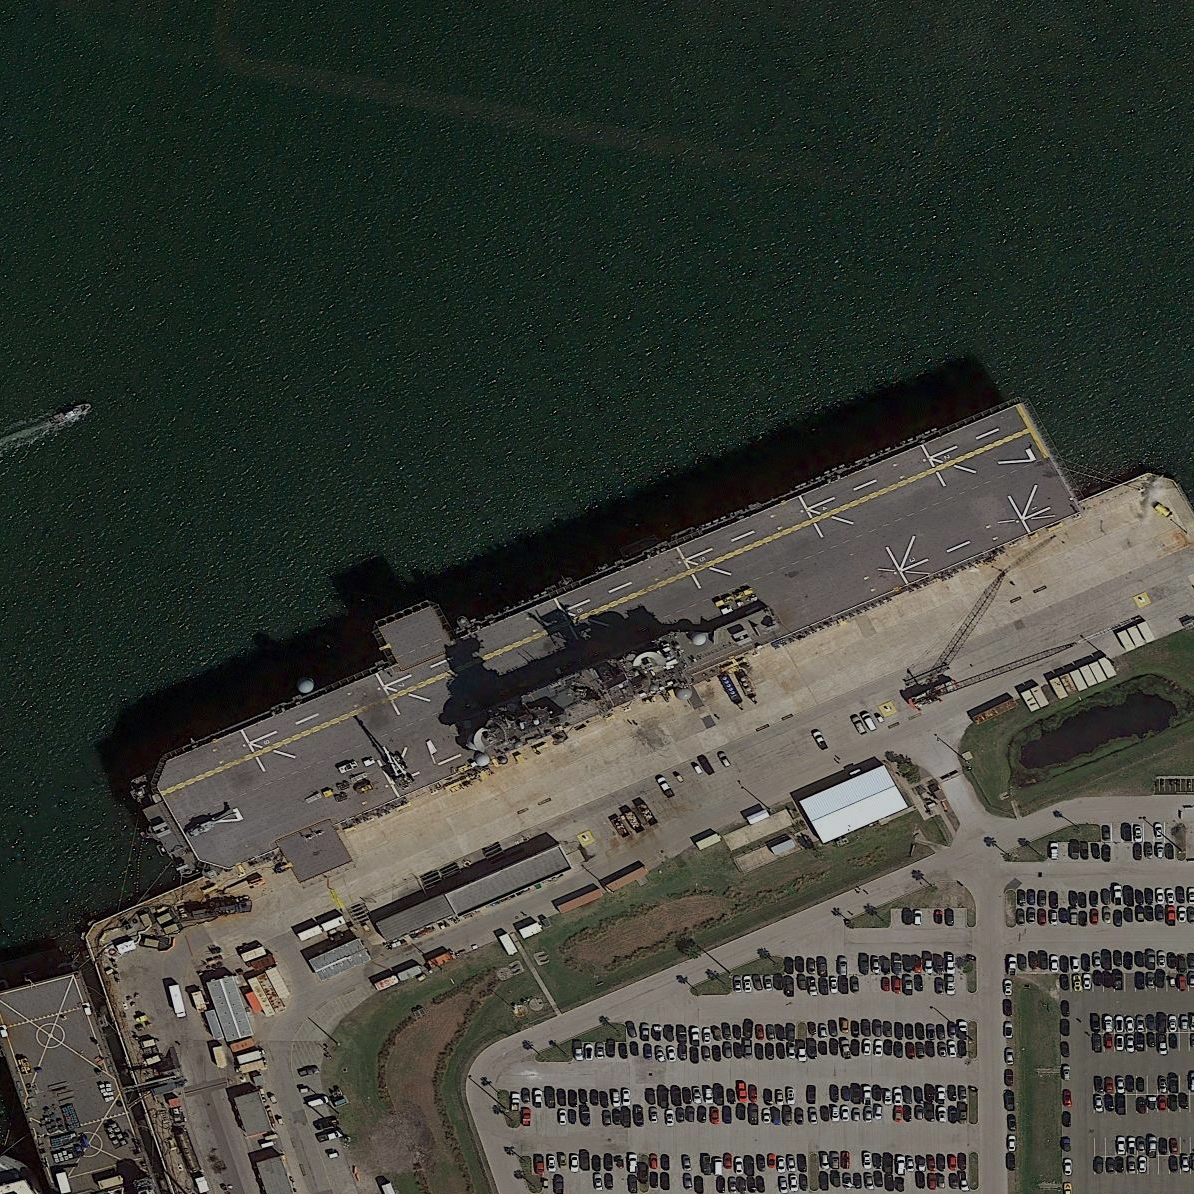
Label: assault